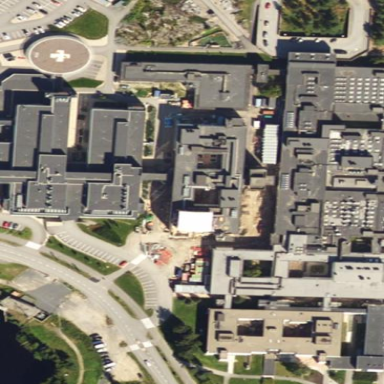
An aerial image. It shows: Healthcare facility identified as hospital.